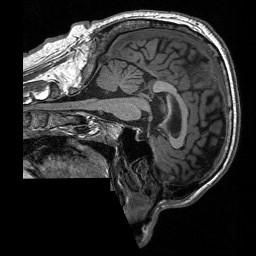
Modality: T1w
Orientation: sagittal
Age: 58
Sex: male
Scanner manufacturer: siemens
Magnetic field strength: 3 T
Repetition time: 2.4 s
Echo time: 0.00226 s